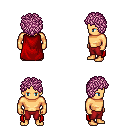
a pixel art fantasy rpg character, male body template, human, tanned skin, red cape, red pants, pink curly afro hairstyle, four views (front, back, left, right), 2x2 character sprite sheet, small pixel art, hard edges, no anti-aliasing